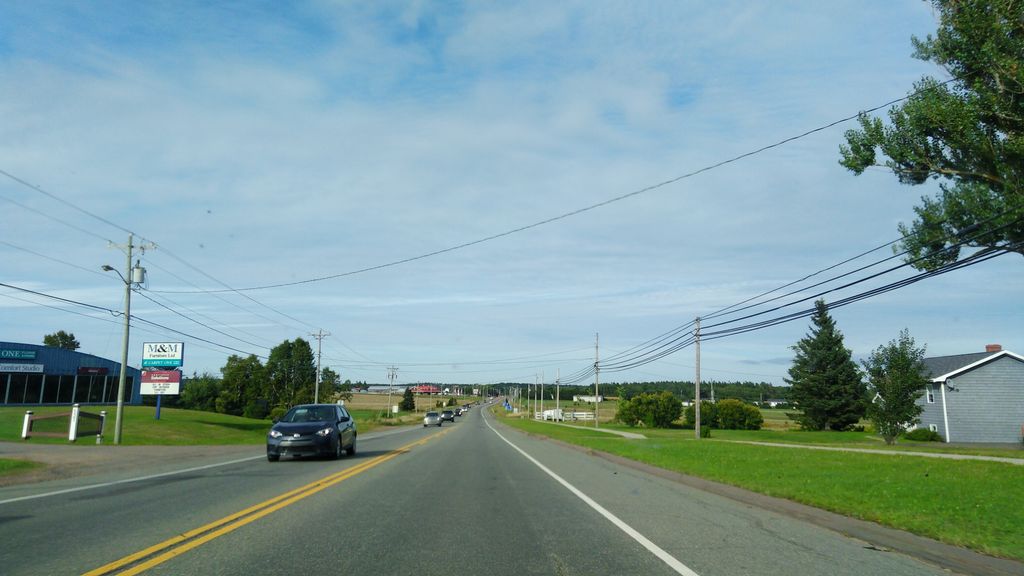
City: charlottetown